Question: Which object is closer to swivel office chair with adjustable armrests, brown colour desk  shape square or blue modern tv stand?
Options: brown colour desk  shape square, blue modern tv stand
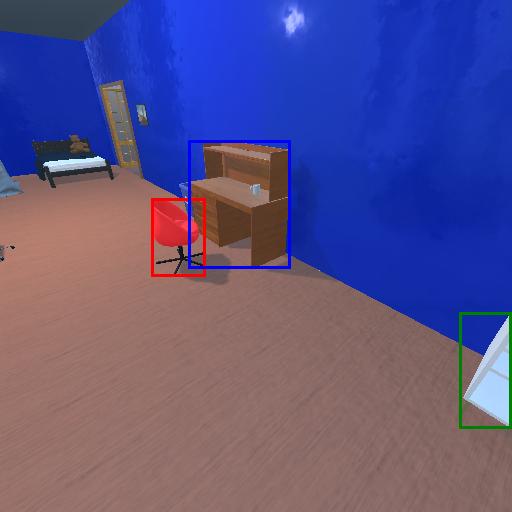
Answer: brown colour desk  shape square